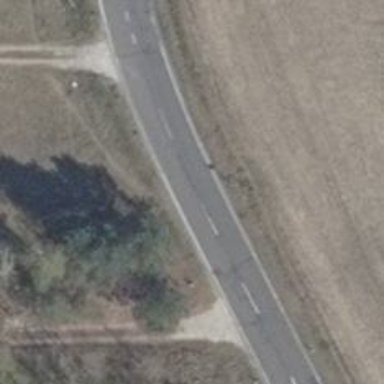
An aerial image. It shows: Secondary road with asphalt surface.